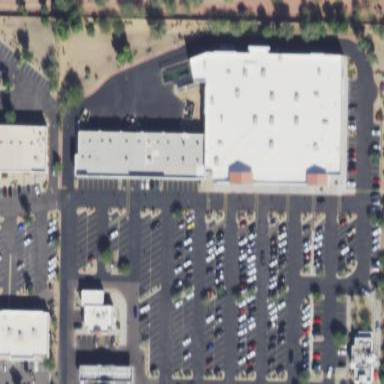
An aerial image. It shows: Parking area with surface.